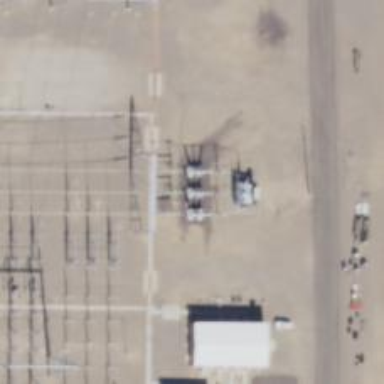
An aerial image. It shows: Switch for power supply.